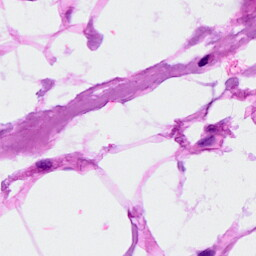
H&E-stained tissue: Breast